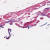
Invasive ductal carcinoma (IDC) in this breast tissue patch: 0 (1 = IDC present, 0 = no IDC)